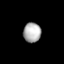
Tissue: lung
Cell type: Fibroblasts
Senescence score: 0.6539
Nuclear area (px): 339
Mean DAPI intensity: 176.31